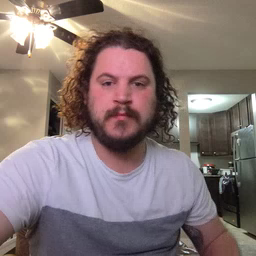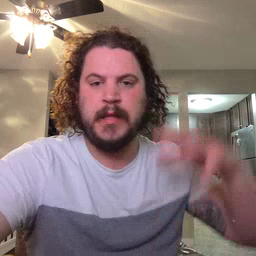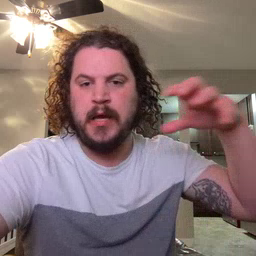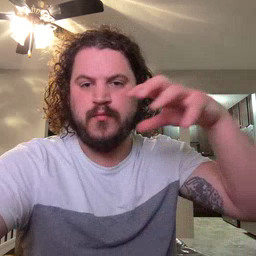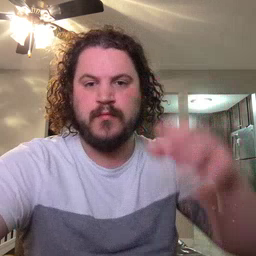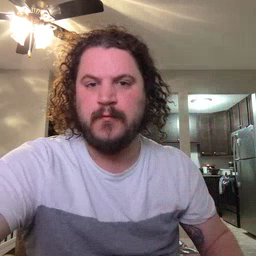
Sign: cloud